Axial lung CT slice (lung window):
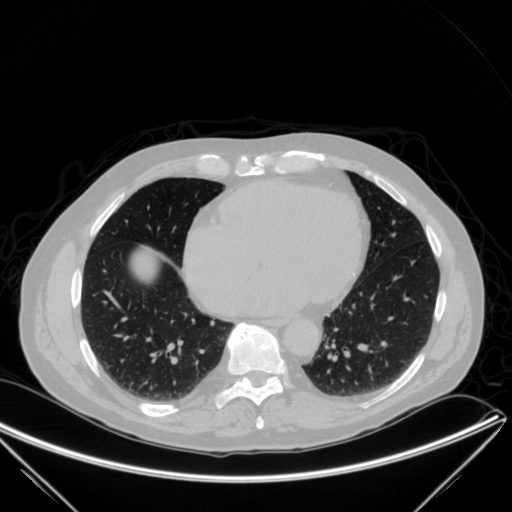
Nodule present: no